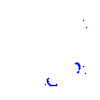
Particle: kaon